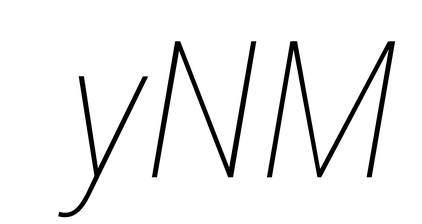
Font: Roboto-Italic_Condensed_Thin_Italic